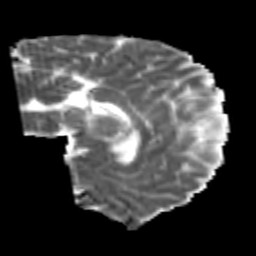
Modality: MD
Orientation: sagittal
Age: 25
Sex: male
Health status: healthy
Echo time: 0.074 s